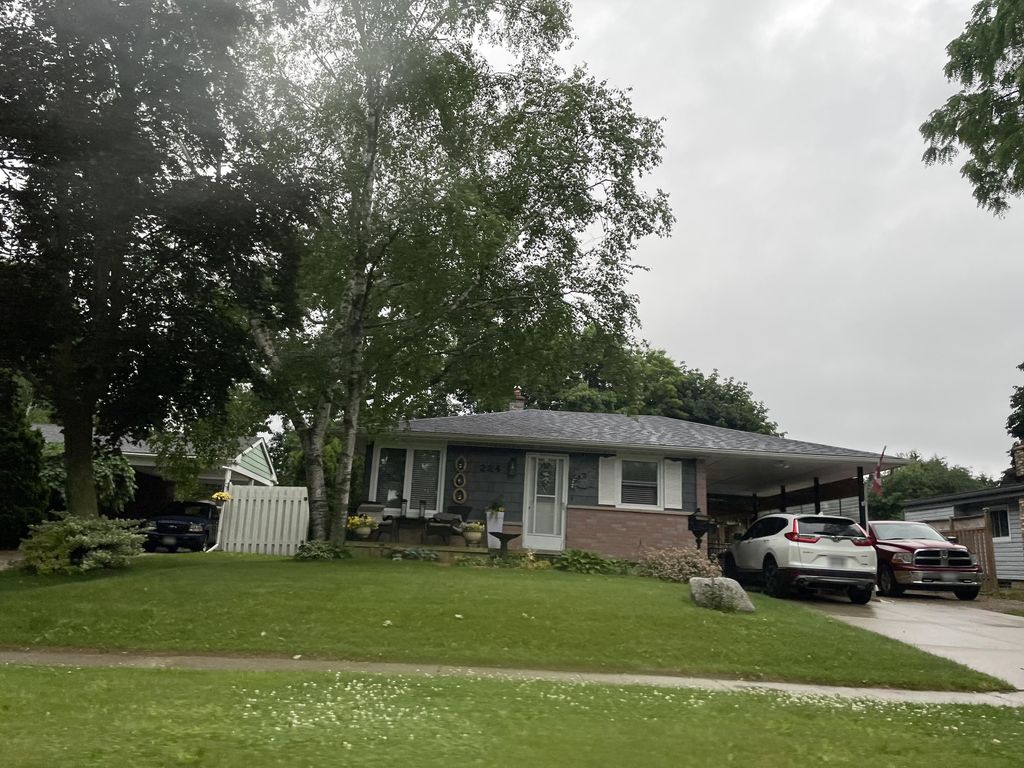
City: kitchener-waterloo